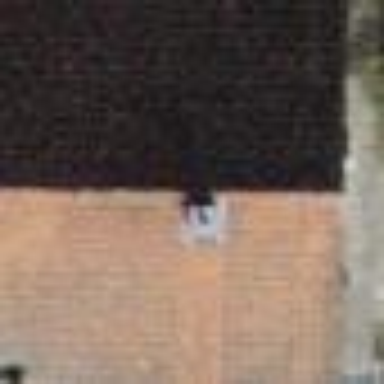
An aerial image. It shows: Building with tile roof.